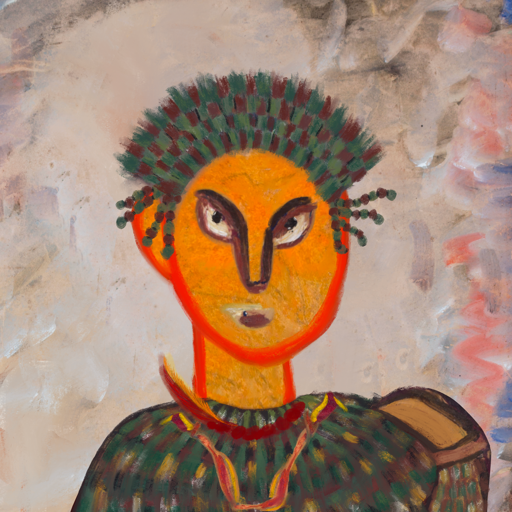
Background: Roy_Bahadur, Head And Neck Front: Sisters, Face Front: After_Raid, Bust: After_Raid, Hair Front: Blank, Head Accessory: After_Raid_Crown, Second Necklace: Gypsy_Mother_1, Necklace: Pipe, Baby: Blank